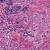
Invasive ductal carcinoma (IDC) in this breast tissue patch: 1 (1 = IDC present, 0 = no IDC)